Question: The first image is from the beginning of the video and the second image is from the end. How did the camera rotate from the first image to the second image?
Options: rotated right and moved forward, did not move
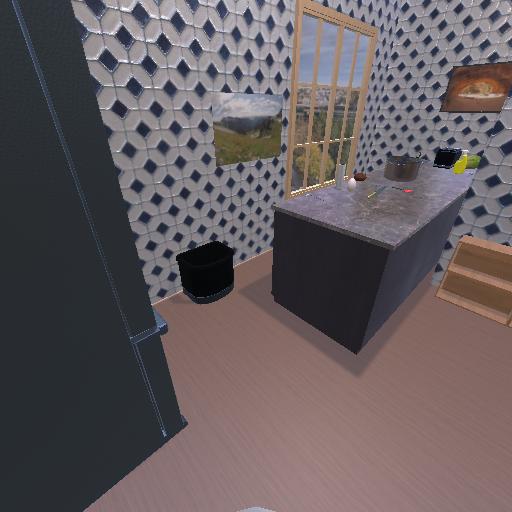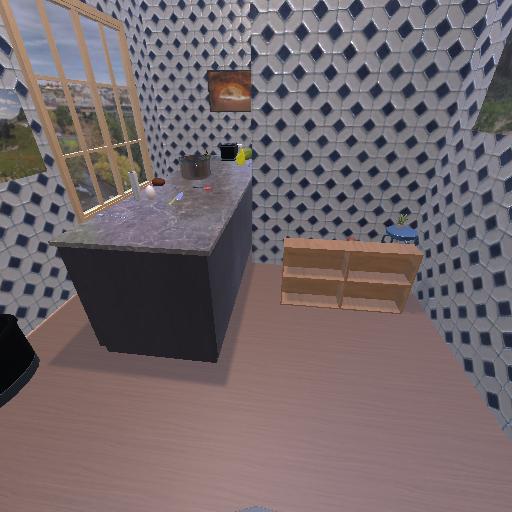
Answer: rotated right and moved forward